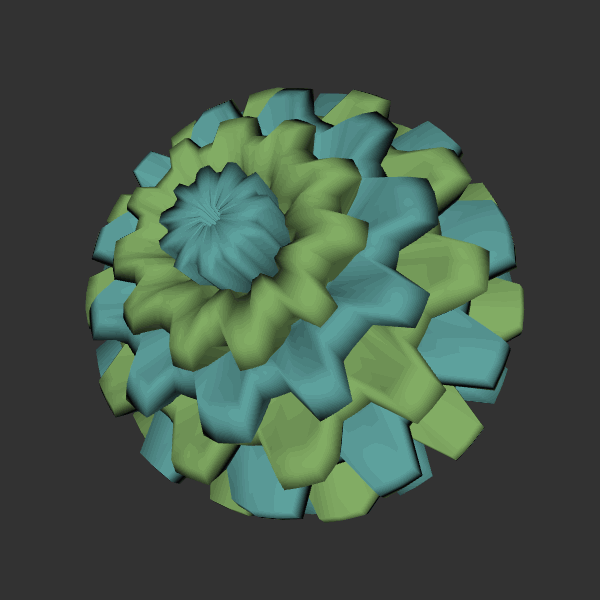
Background: dark